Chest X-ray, PA view. Patient: 23 years old, sex F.
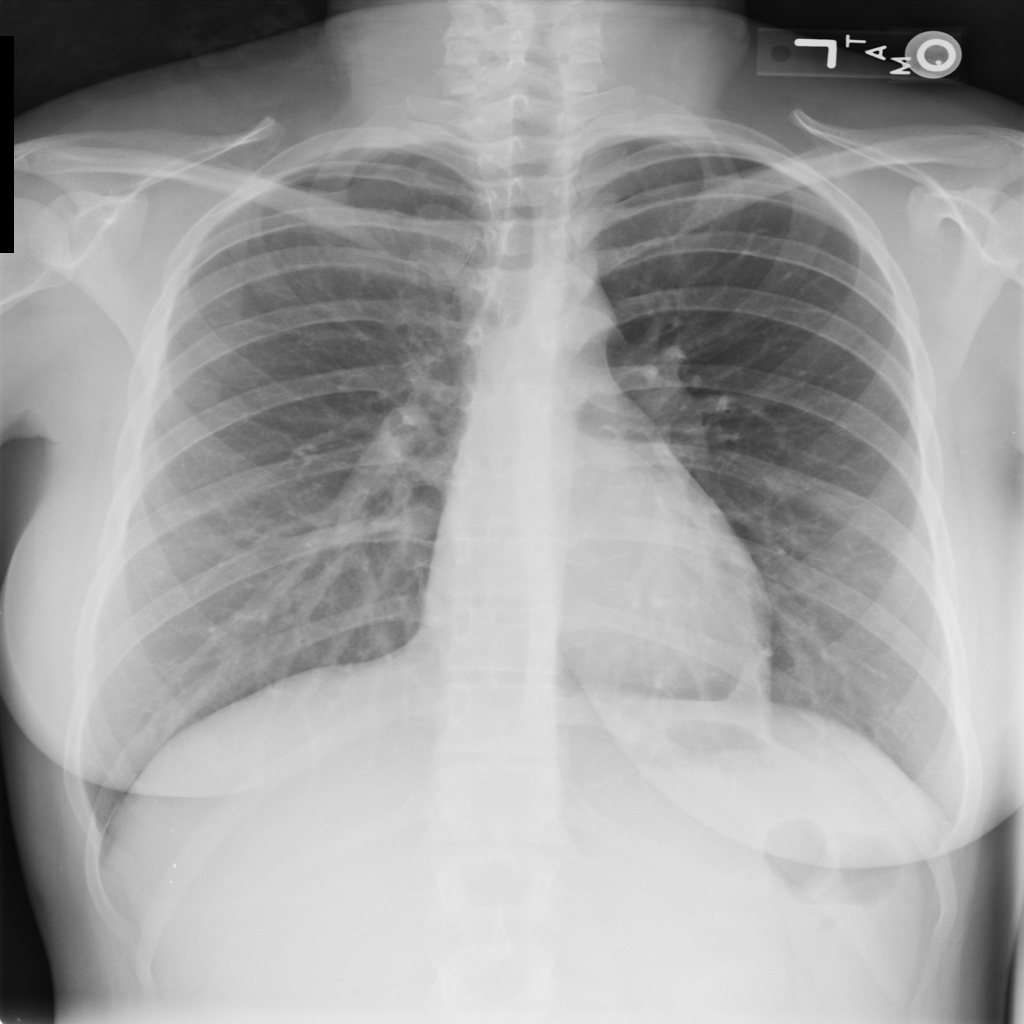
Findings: No Finding